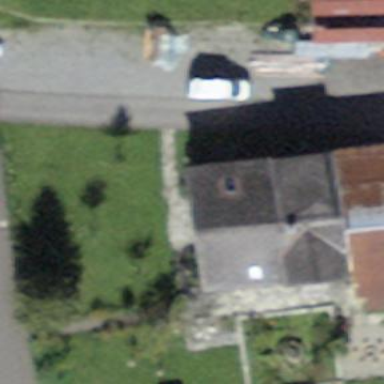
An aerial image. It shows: Residential building.